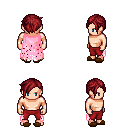
a pixel art fantasy rpg character, male body template, human, light skin, pink tattered cape, red pants, brunette pixie cut hairstyle, brown slippers, four views (front, back, left, right), 2x2 character sprite sheet, small pixel art, hard edges, no anti-aliasing